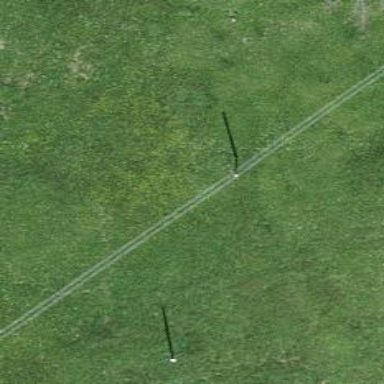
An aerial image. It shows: Minor power line.